Field crop: maize
Growth stage: 2
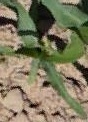
Species: maize